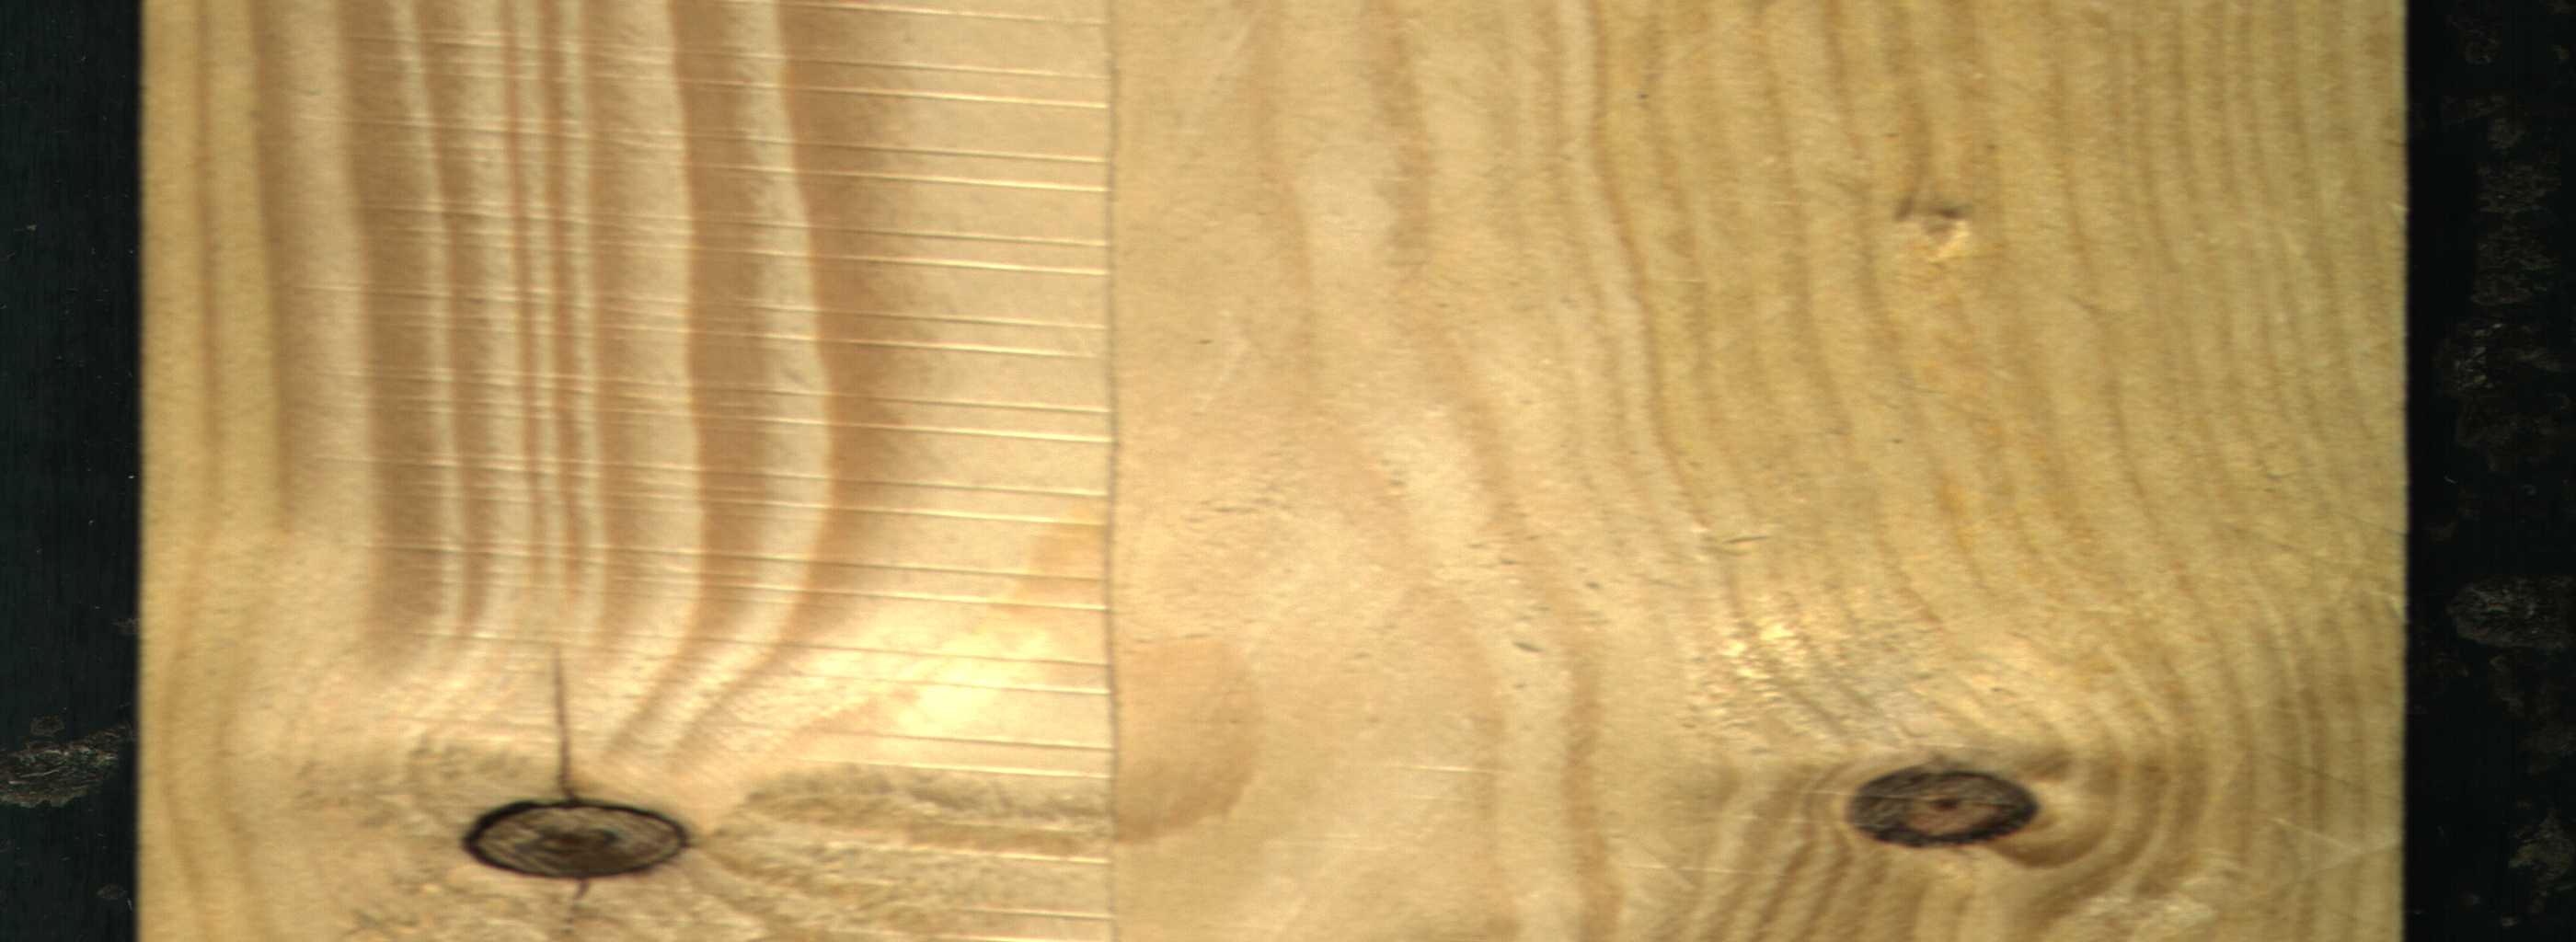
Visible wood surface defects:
Crack
Crack
Dead_Knot
Dead_Knot